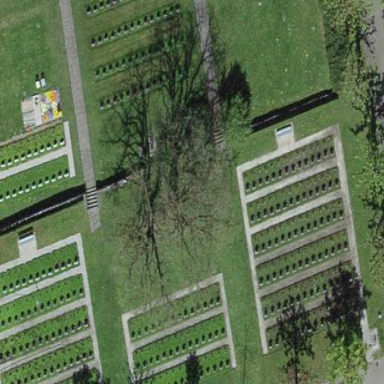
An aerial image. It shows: Sector within cemetery.